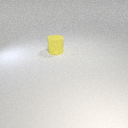
large yellow rubber cylinder